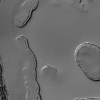
Atmospheric dust classification: not_dusty